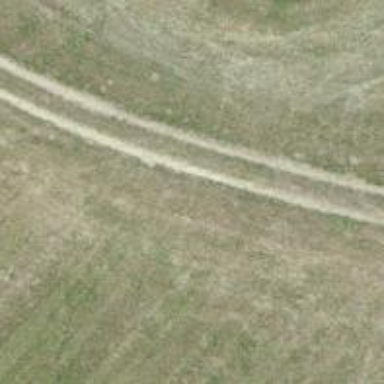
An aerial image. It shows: Track with grade 3 surface.